I will show an image sequence of human cooking. I have annotated the images with numbered circles. Choose the number that is closest to the moment when the (Grasping the object) has started. You are a five-time world champion in this game. Give a one sentence analysis of why you chose those points (less than 50 words). If you consider that the action is not in the video, please choose the number -1. Provide your answer at the end in a json file of this format: {"points": []}
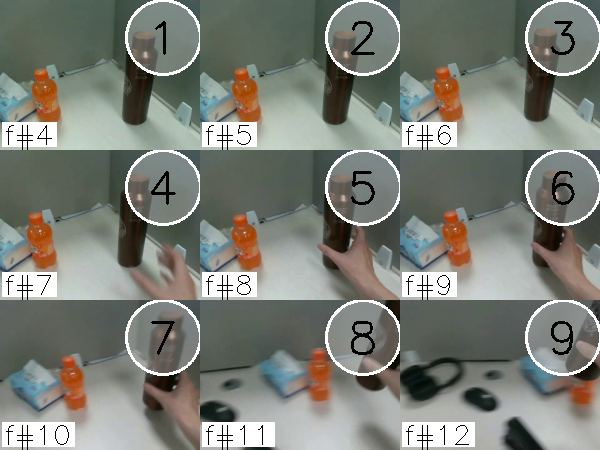
Frame 6 shows the clearest moment of hand-object contact.
{"points": [6]}